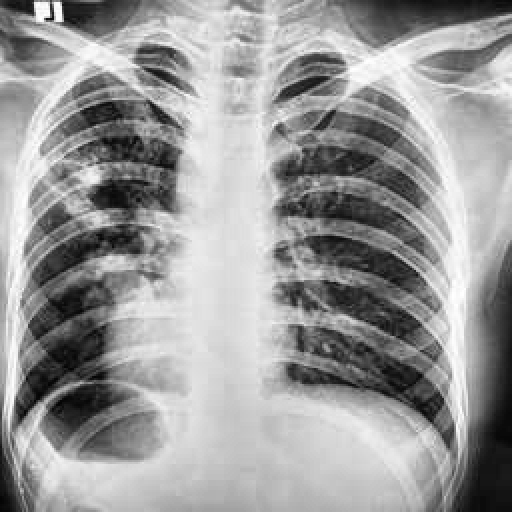
Finding: TUBERCULOSIS